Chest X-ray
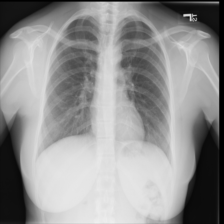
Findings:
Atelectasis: negative
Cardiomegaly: negative
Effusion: negative
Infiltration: negative
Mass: negative
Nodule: negative
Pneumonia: negative
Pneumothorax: negative
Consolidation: negative
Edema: negative
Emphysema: negative
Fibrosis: negative
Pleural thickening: negative
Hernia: negative